【题型】解答题　【知识点】解析几何　【难度】medium
在直角坐标平面中，抛物线 $\Gamma_1$ 是由抛物线 $y = x^2$ 按 $\vec{d} = (0,m)$ 平移得到的，$\Gamma_1$ 过点 $A(1,0)$ 且与 $x$ 轴相交于另一点 $B$。曲线 $\Gamma_2$ 是以 $AB$ 为直径的圆。称 $\Gamma_1$ 在 $x$ 轴上方的部分、$\Gamma_2$ 在 $x$ 轴下方的部分以及点 $A$、$B$ 构成的曲线为曲线 $\Omega$，并记 $\Gamma_1$ 在 $x$ 轴上方的部分为曲线 $\Omega_1$，$\Gamma_2$ 在 $x$ 轴下方的部分为曲线 $\Omega_2$。

\noindent
(1) 写出抛物线 $\Gamma_1$ 和圆 $\Gamma_2$ 的方程；

\noindent
(2) 设直线 $y = k(x-1)$ 与曲线 $\Omega$ 有不同于点 $A$ 的公共点 $P$、$Q$，且 $\angle QBA = \angle PBA$，求 $k$ 的值；

\noindent
(3) 若过曲线 $\Omega_2$ 上的动点 $M(x_1,y_1)(x_1 > 0)$ 的直线 $l$ 与曲线 $\Omega$ 恰有两个公共点 $M$、$N$，且直线 $l$ 与 $x$ 轴的交点在 $A$ 点右侧，求 $\overrightarrow{OM} \cdot \overrightarrow{ON}$ 的最大值。
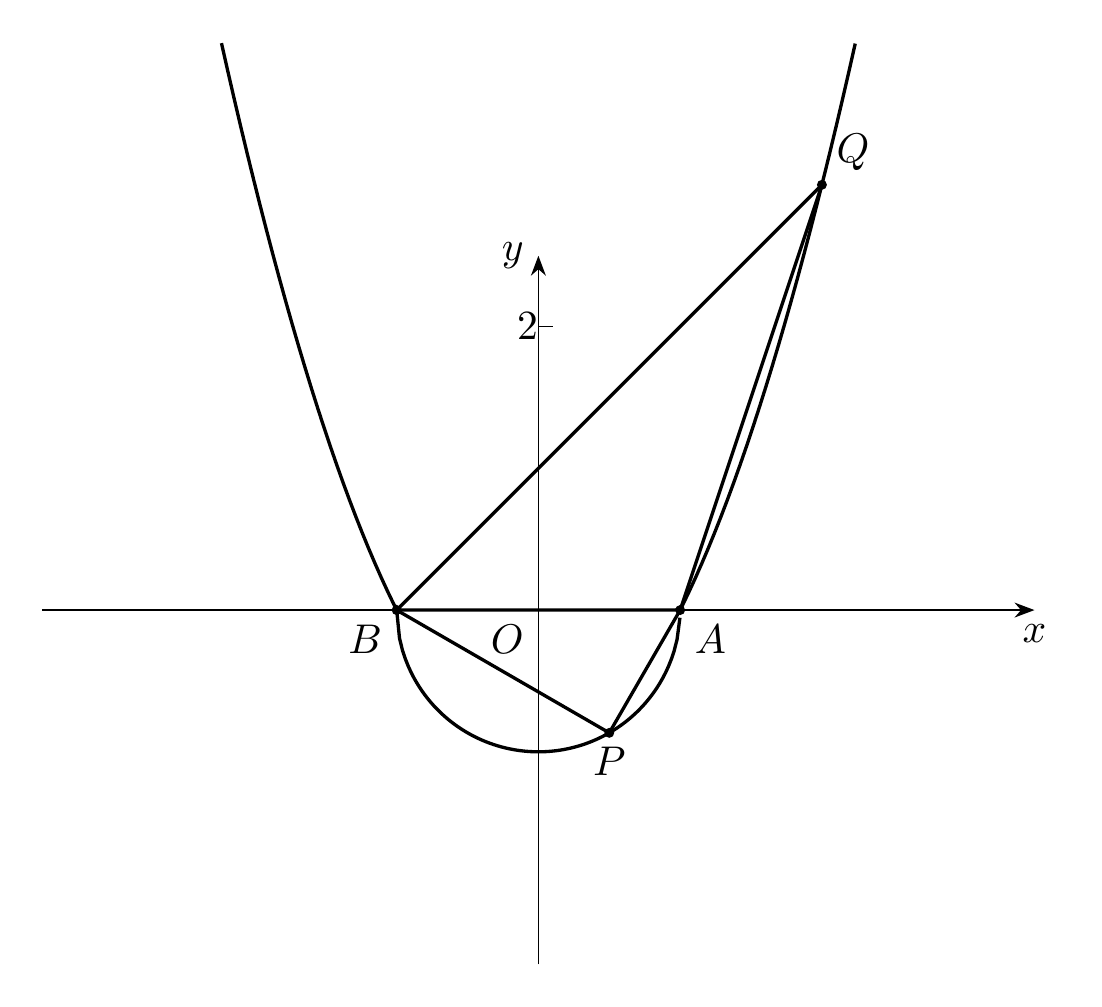
【解答】
\noindent
【详解】（1）抛物线 \( y = x^2 \) 上的点 \( (1,1) \) 按 \( \vec{d} = (0,-1) \) 得到点 \( (1,0) \)，\\
所以抛物线 \( \Gamma_1 \) 由抛物线 \( y = x^2 \) 向下平移 1 个单位得到，则 \( \Gamma_1 \) 的方程为 \( y = x^2 - 1 \)，\\
抛物线 \( \Gamma_1 \) 与 \( x \) 轴相交于点 \( A(1,0) \)，\( B(-1,0) \)，\\
则以 \( AB \) 为直径的圆 \( \Gamma_2 \) 的方程为 \( x^2 + y^2 = 1 \).

\noindent
（2）将 \( y = k(x-1) \) 与圆方程联立，消去 \( y \)，有 \( (1+k^2)x^2 - 2k^2x + k^2 - 1 = 0 \)，因为 \( x_A = 1 \)，\\
所以 \( 1 \cdot x_P = \frac{k^2 - 1}{1 + k^2} \)，即 \( x_P = \frac{k^2 - 1}{1 + k^2} \)，代入直线方程得 \( P\left( \frac{k^2 - 1}{1 + k^2}, \frac{-2k}{1 + k^2} \right) \)，\\
联立 \( y = k(x-1) \) 与抛物线方程，得 \( Q(k - 1, k^2 - 2k) \)，\\
所以 \( \tan \angle PBA = \frac{-y_P}{x_P + 1} = \frac{1}{k} \)，\( \tan \angle QBA = \frac{y_Q}{x_Q + 1} = k - 2 \)，\\
因为 \( \angle QBA = \angle PBA \)，故 \( \tan \angle QBA = \tan \angle PBA \)，解得 \( k = 1 \pm \sqrt{2} \)，\\
由 \( y_P = -\frac{2k}{1 + k^2} < 0 \)，可得 \( k > 0 \)，所以 \( k = 1 + \sqrt{2} \).

\noindent
（3）设 \( N(x_2,y_2) \)，显然直线 \( l \) 斜率 \( k_1 \) 存在，设直线 \( l \) 的方程为 \( y = k_1(x - t) \)，\\
由直线 \( l \) 与 \( x \) 轴的交点在 \( A \) 点右侧，所以 \( t > 1 \)，下面分两种情况讨论：
\noindent
情况一：若 \( N \) 在圆 \( \Gamma_2 \) 上，则 \( \overrightarrow{OM} \cdot \overrightarrow{ON} = x_1x_2 + y_1y_2 \le \frac{x_1^2 + x_2^2}{2} + \frac{y_1^2 + y_2^2}{2} = 1 \)，

\noindent
情况二：若 \( N \) 在曲线 \( \Omega_1 \) 上，因为直线 \( l \) 与 \( x \) 轴的交点在 \( A \) 点右侧，所以斜率大于 0，所以 \( N \) 点在第一象限，\\
由直线 \( l \) 与曲线 \( \Omega \) 恰有两个公共点 \( M \)、\( N \)，知直线 \( l \) 与曲线 \( \Omega_1 \)，曲线 \( \Omega_2 \) 各有且仅有一个公共点，\\
因为直线 \( l \) 与 \( x \) 轴的交点在 \( A \) 点右侧以及斜率大于 0 知：\\
直线 \( l \) 与圆 \( \Gamma_2 \) 在 \( x \) 轴及其上方无公共点，所以直线 \( l \) 与曲线 \( \Omega_2 \) 相切于点 \( M \)，\\
于是有 \( -\sqrt{1 - x^2} - k_1(x - t) \ge 0 \)，当且仅当 \( x = x_1 \in (0,1) \) 时等号成立；\\
又因为 \( x \in (-1,1) \) 时，\( x^2 - 1 - \left(-\sqrt{1 - x^2}\right) = \sqrt{1 - x^2}\left(1 - \sqrt{1 - x^2}\right) \ge 0 \)，\\
当且仅当 \( x \in \{-1,0,1\} \) 时等号成立，所以 \( x^2 - 1 - k_1(x - t) > 0 \)，\\
即直线 \( l \) 与抛物线 \( \Gamma_1 \) 在 \( x \) 轴下方部分无公共点，所以直线 \( l \) 与曲线 \( \Omega_1 \) 相切于点 \( N \)，\\
由 \( y = x^2 - 1 \) 求导得：\( y' = 2x \)，直线 \( l \) 的斜率为 \( 2x_2 \)，\\
于是得直线 \( l \) 的方程为 \( y = 2x_2 \cdot x - x_2^2 - 1 \)，且满足 \( \frac{x_2^2 + 1}{\sqrt{1 + 4x_2^2}} = 1 \)，\\
由 \( x_2^2 > 1 \) 解得 \( x_2^2 = 2 \)，此时取 \( x_2 = \sqrt{2} > 1 \)，得 \( x_1 = \frac{2x_2^3}{4x_2^2 + 1} = \frac{4\sqrt{2}}{9} \in (0,1) \)，\\
直线 \( l \) 与曲线 \( \Omega_1 \) 相切于点 \( N \)、曲线 \( \Omega_2 \) 相切于点 \( M \)，符合题意，此时有 \( OM \perp MN \)，\\
所以 \( \overrightarrow{OM} \cdot \overrightarrow{ON} = |\overrightarrow{OM}|^2 = 1 \).